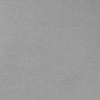
Label: dusty